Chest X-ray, AP view. Patient: 35 years old, sex F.
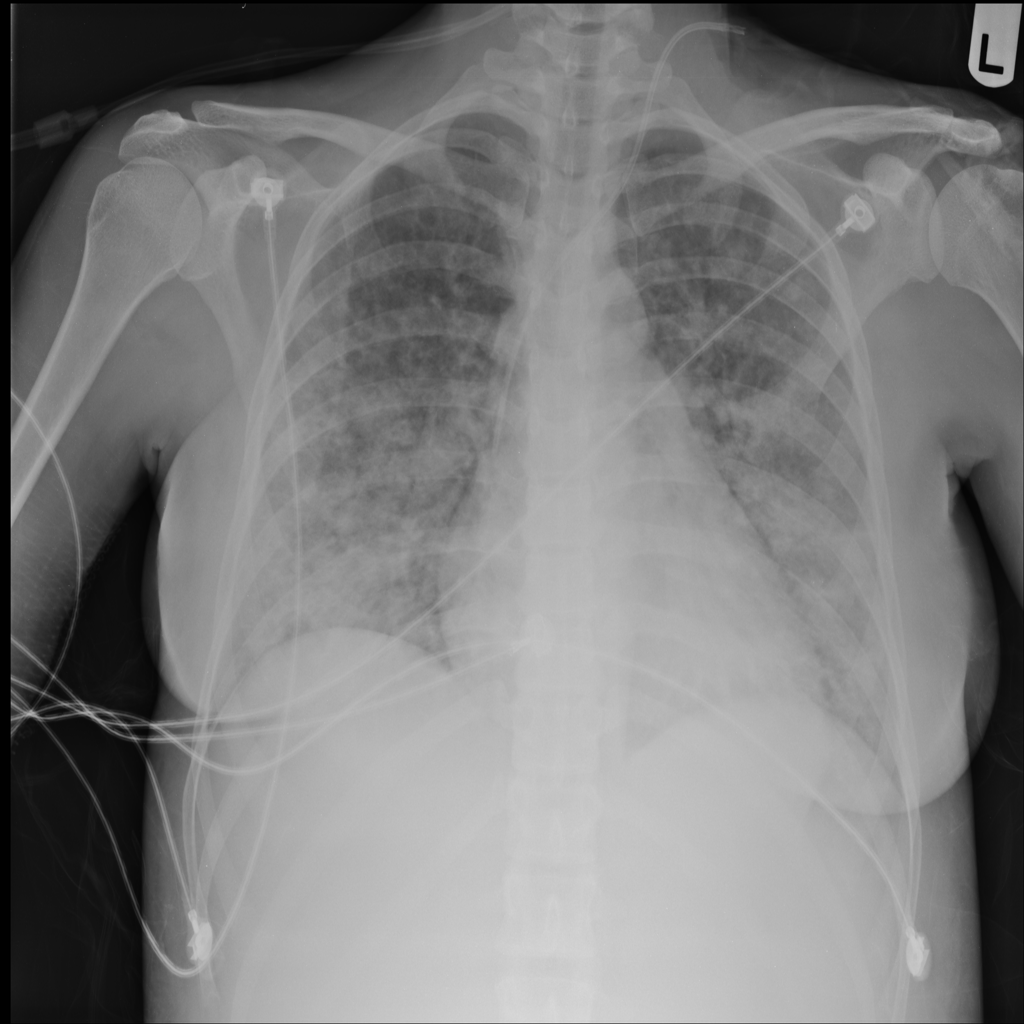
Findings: No Finding